Aerial crown-view tile of a tropical tree (Barro Colorado Island, Panama), acquired 20250915:
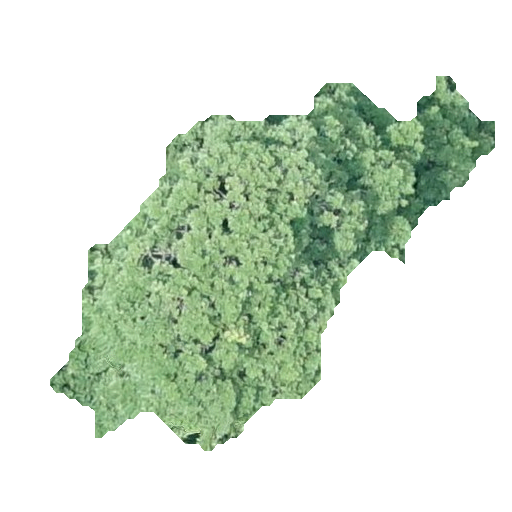
Species: Virola surinamensis
GBIF accepted scientific name: Virola surinamensis
Crown area: 123.715 m²